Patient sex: M
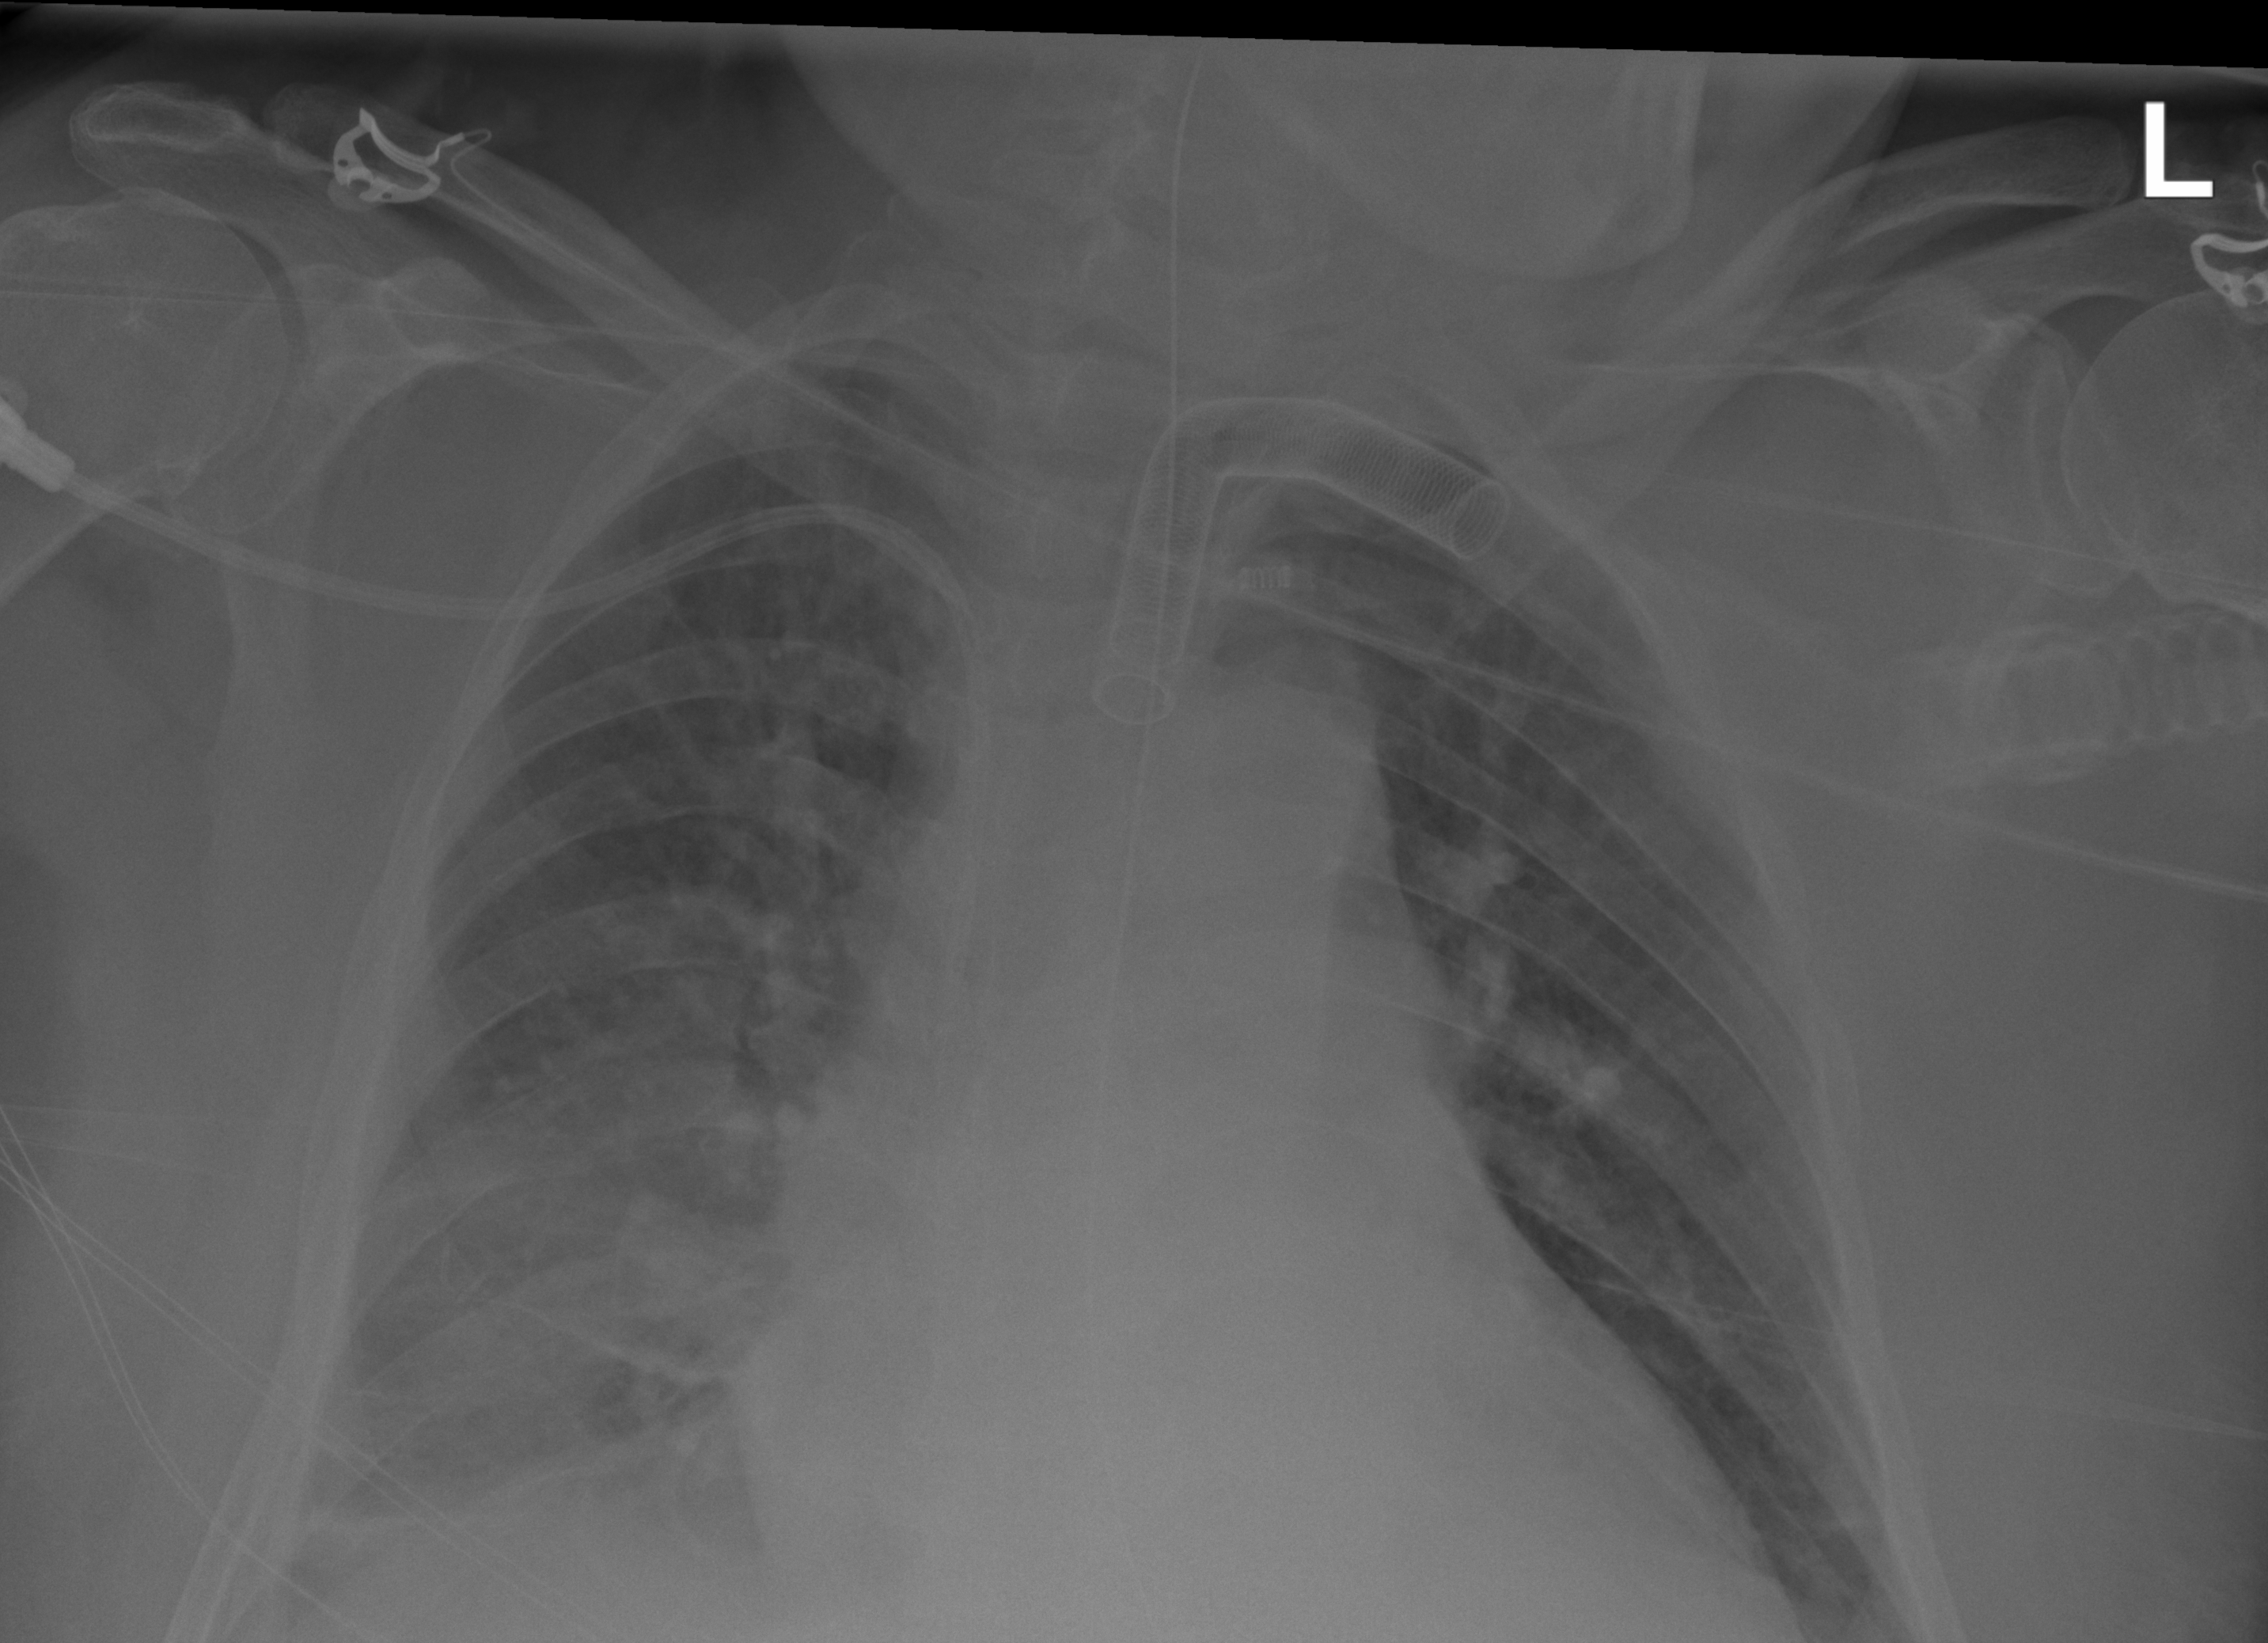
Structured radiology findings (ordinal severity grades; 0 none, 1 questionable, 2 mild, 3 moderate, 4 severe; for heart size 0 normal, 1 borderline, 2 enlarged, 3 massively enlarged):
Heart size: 1
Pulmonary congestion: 2
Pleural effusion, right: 2
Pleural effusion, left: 2
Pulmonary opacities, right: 1
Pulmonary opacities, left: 1
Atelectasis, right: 3
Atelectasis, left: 2